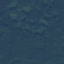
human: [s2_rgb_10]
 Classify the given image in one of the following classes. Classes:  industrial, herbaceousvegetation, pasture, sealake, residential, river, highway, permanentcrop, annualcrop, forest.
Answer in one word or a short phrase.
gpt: Forest